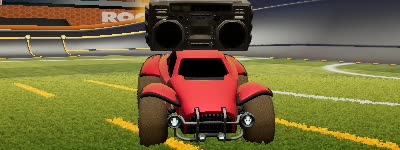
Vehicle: octane